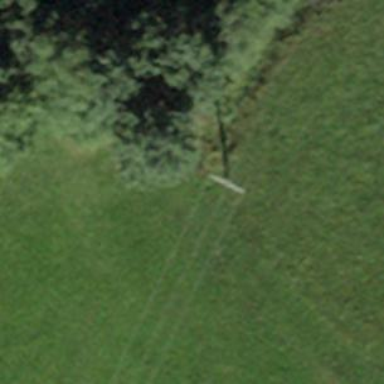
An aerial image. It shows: Minor power line.